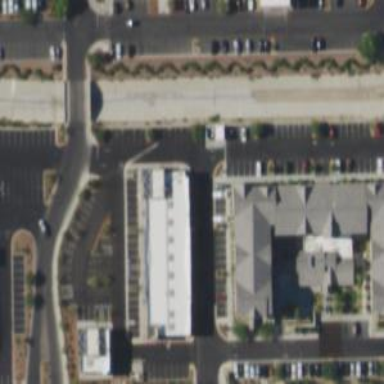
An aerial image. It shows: Hotel building.